Aerial crown-view tile of a tropical tree (Barro Colorado Island, Panama), acquired 20240716:
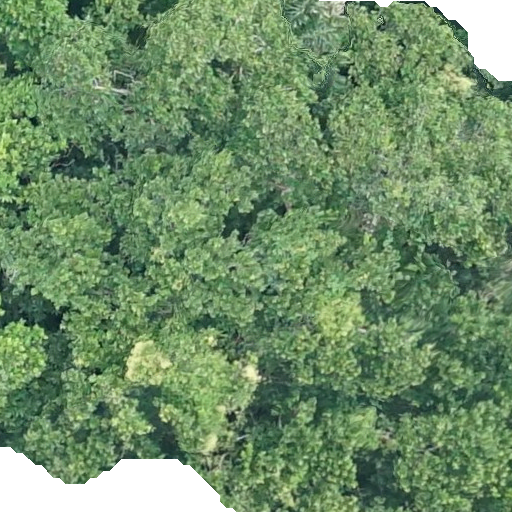
Species: Anacardium excelsum
GBIF accepted scientific name: Anacardium excelsum
Crown area: 591.276 m²